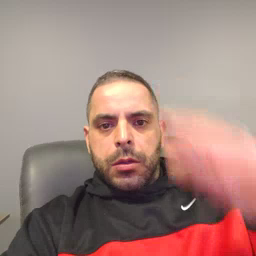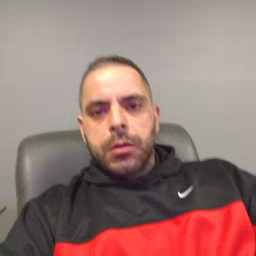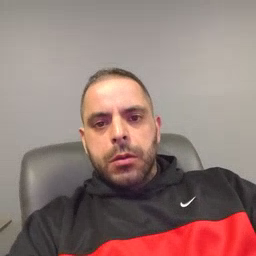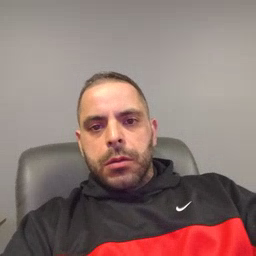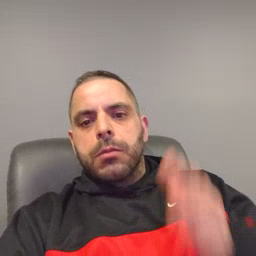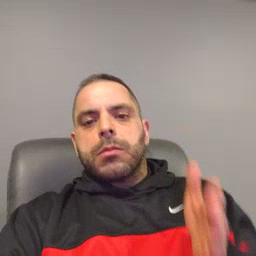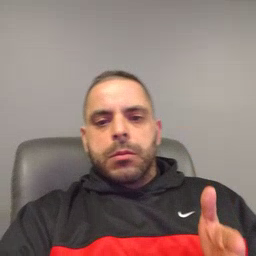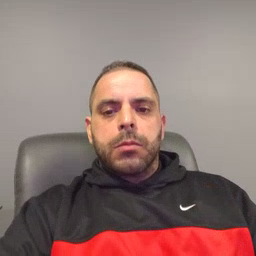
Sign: beside